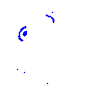
Particle: electron